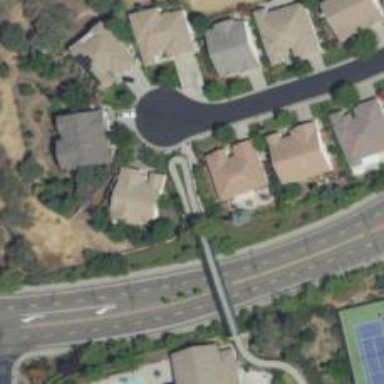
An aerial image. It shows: Viaduct path with beam structure.